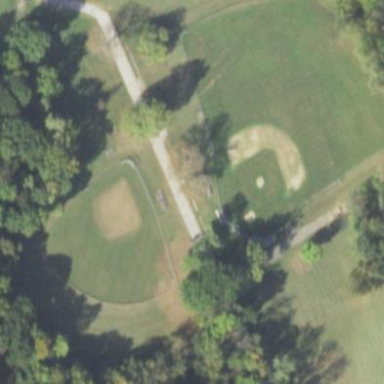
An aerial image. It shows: Baseball pitch for leisure land activities.